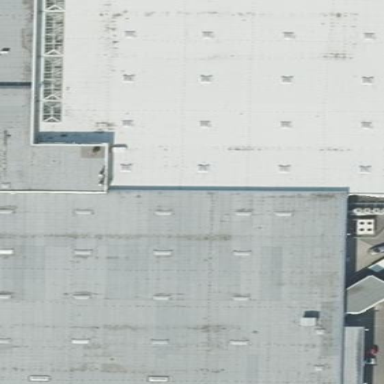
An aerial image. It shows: Retail building in mall.